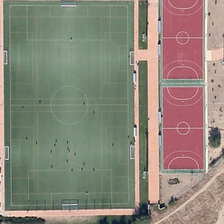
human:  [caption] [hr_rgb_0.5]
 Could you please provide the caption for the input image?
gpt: many people are in a football field .

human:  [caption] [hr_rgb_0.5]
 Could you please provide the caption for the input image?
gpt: many people are in a football field .

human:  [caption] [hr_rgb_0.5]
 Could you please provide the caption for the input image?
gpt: many people are in a football field .

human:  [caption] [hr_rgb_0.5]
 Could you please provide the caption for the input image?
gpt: many people are in a football field .

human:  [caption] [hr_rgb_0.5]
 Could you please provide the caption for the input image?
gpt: many people are in a football field .